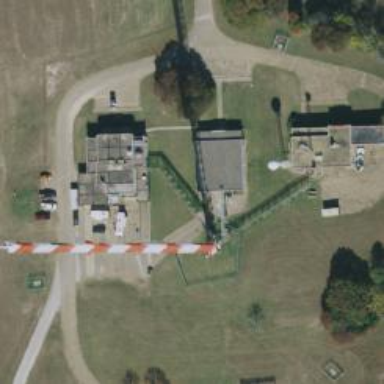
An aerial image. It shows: Communication mast tower.